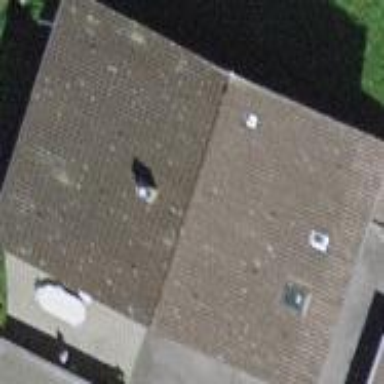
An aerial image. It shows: Building with gabled roof made of tiles. The roof orientation is across.